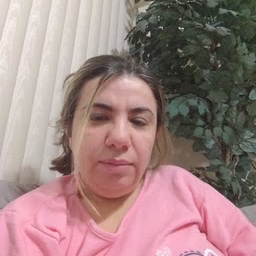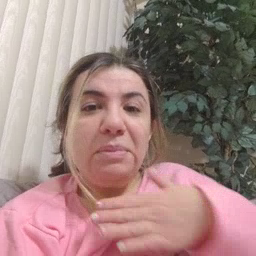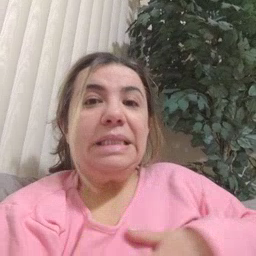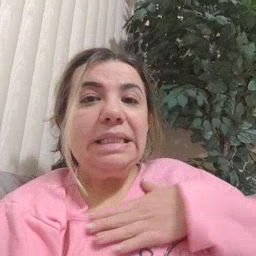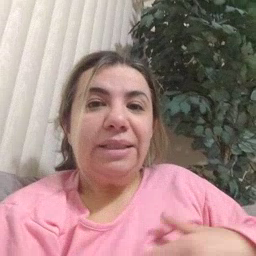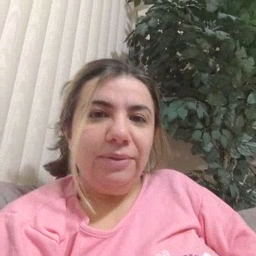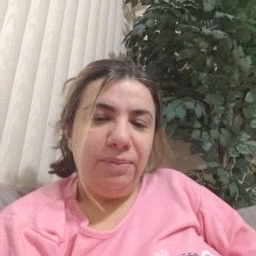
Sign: please